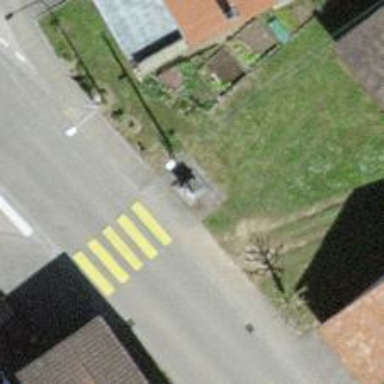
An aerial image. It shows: Historic wayside cross.